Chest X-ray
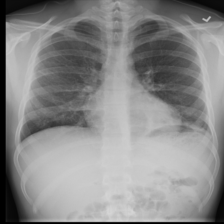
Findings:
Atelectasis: negative
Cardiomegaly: negative
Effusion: negative
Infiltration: negative
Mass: negative
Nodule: negative
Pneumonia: negative
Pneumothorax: negative
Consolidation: positive
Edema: negative
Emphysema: negative
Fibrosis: positive
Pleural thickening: negative
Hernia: negative